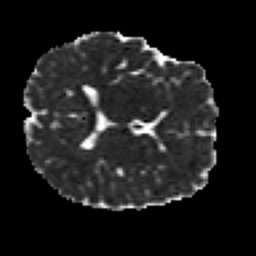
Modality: MD
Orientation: axial
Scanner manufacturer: siemens
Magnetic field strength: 3 T
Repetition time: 7.8 s
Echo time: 0.09 s